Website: crate-barrel
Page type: customer-info-address
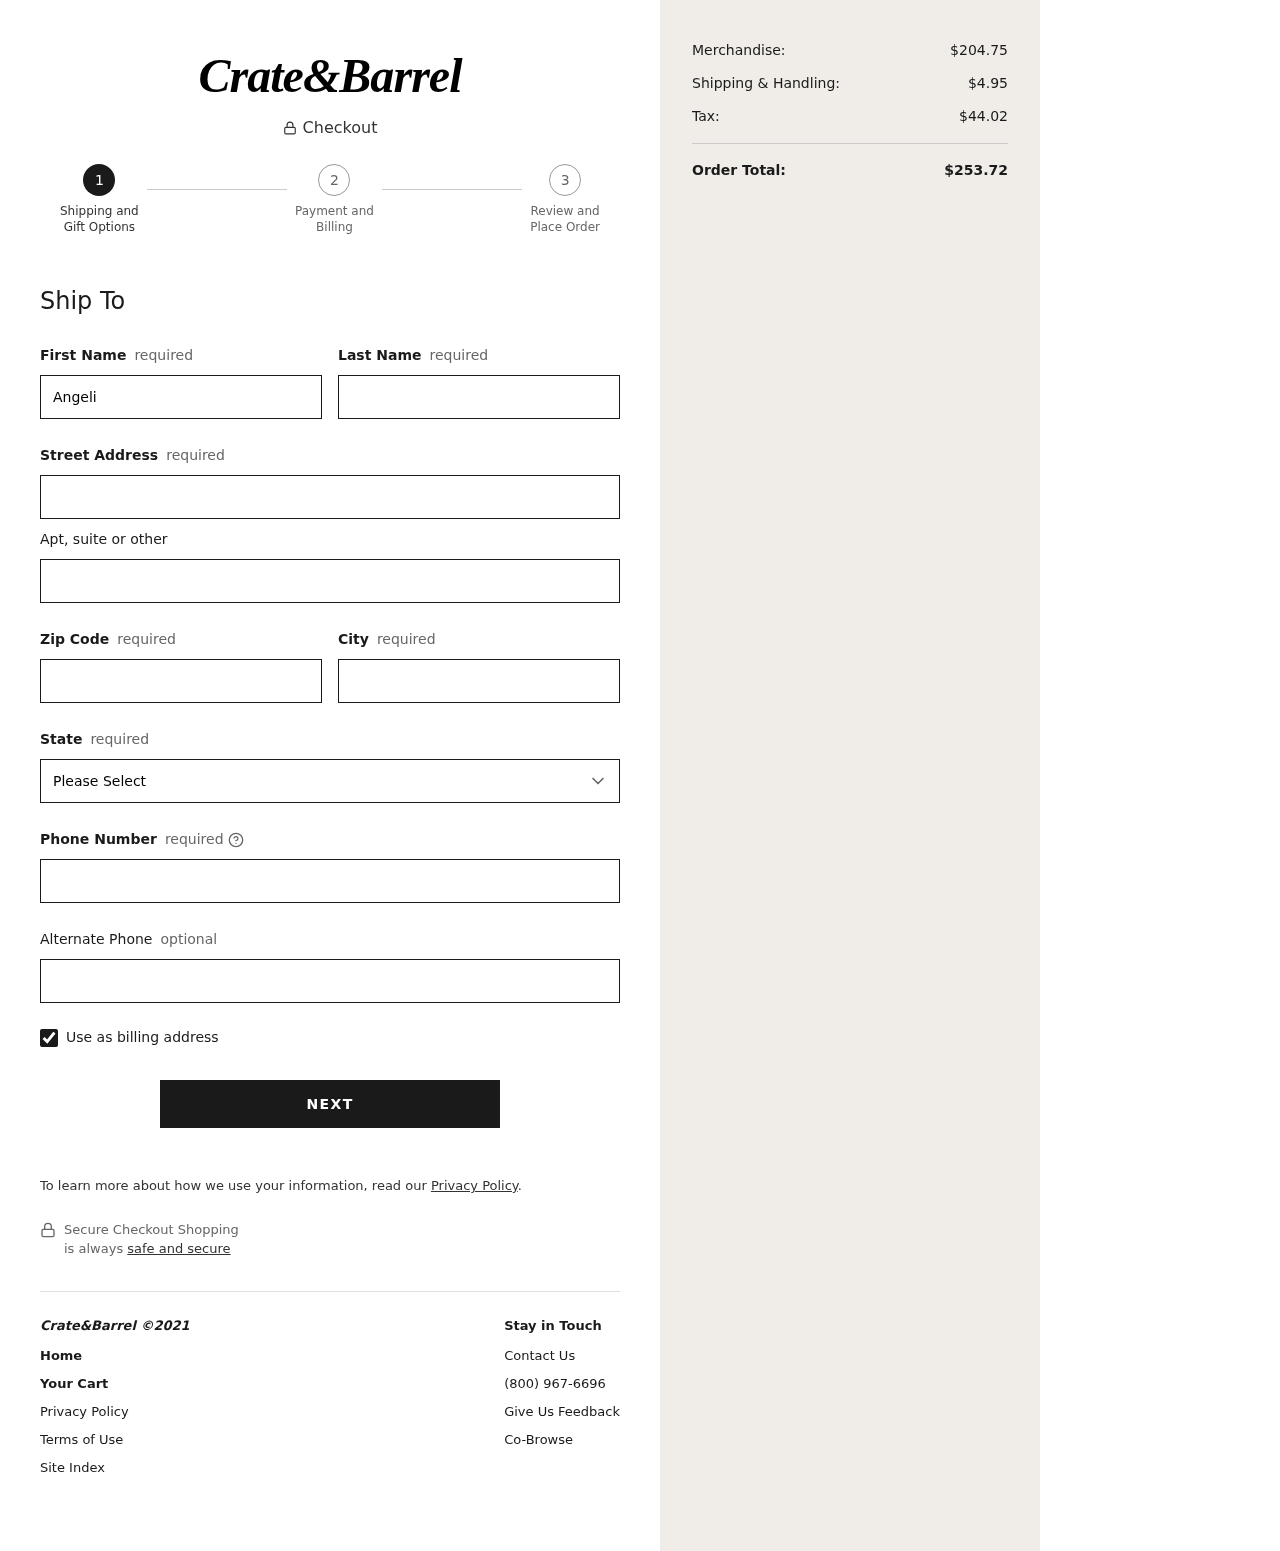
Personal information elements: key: PII_STATE
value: Illinois
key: PII_FIRSTNAME
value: Angelica
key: PII_LASTNAME
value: Adams
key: PII_STREET
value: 6820 Banks Forks
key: PII_STREET2
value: Apt. 462
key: PII_POSTCODE
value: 16970
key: PII_CITY
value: Danielburgh
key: PII_PHONE
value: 7576651155
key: PII_PHONE_ALT
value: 2489176665
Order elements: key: ORDER_SUBTOTAL
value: $204.75
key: ORDER_SHIPPING_COST
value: $4.95
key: ORDER_TAX
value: $44.02
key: ORDER_TOTAL
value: $253.72